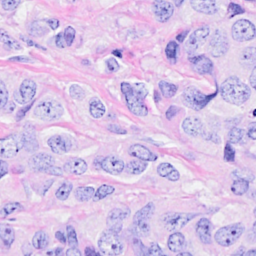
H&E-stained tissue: Breast